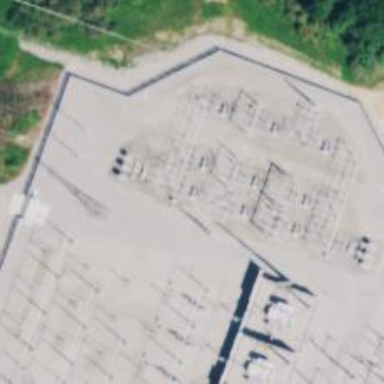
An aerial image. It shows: Switch for power supply.